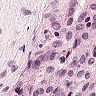
Metastatic tissue present: no